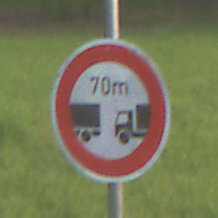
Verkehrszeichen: VerbotUnterschreitenMindestabstand
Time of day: SunriseSunset
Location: Outdoor (Nature)
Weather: PartlyCloudy
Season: NotSpecified
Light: Natural